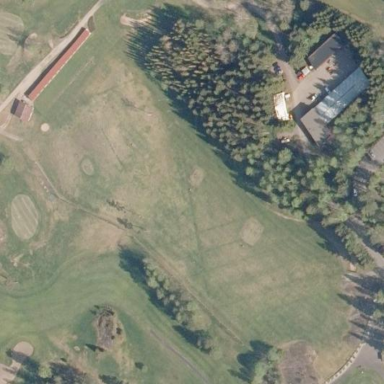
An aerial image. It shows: Grassy area designated for driving range golf.